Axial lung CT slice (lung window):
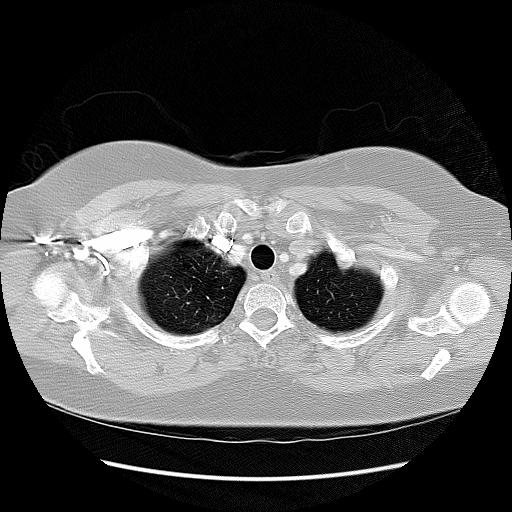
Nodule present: no